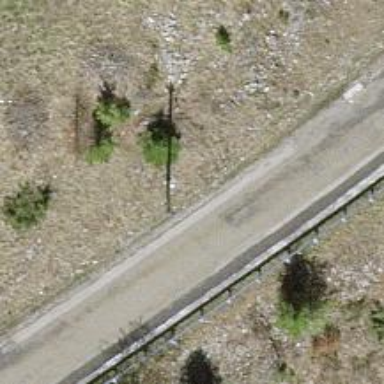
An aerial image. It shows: Power pole.